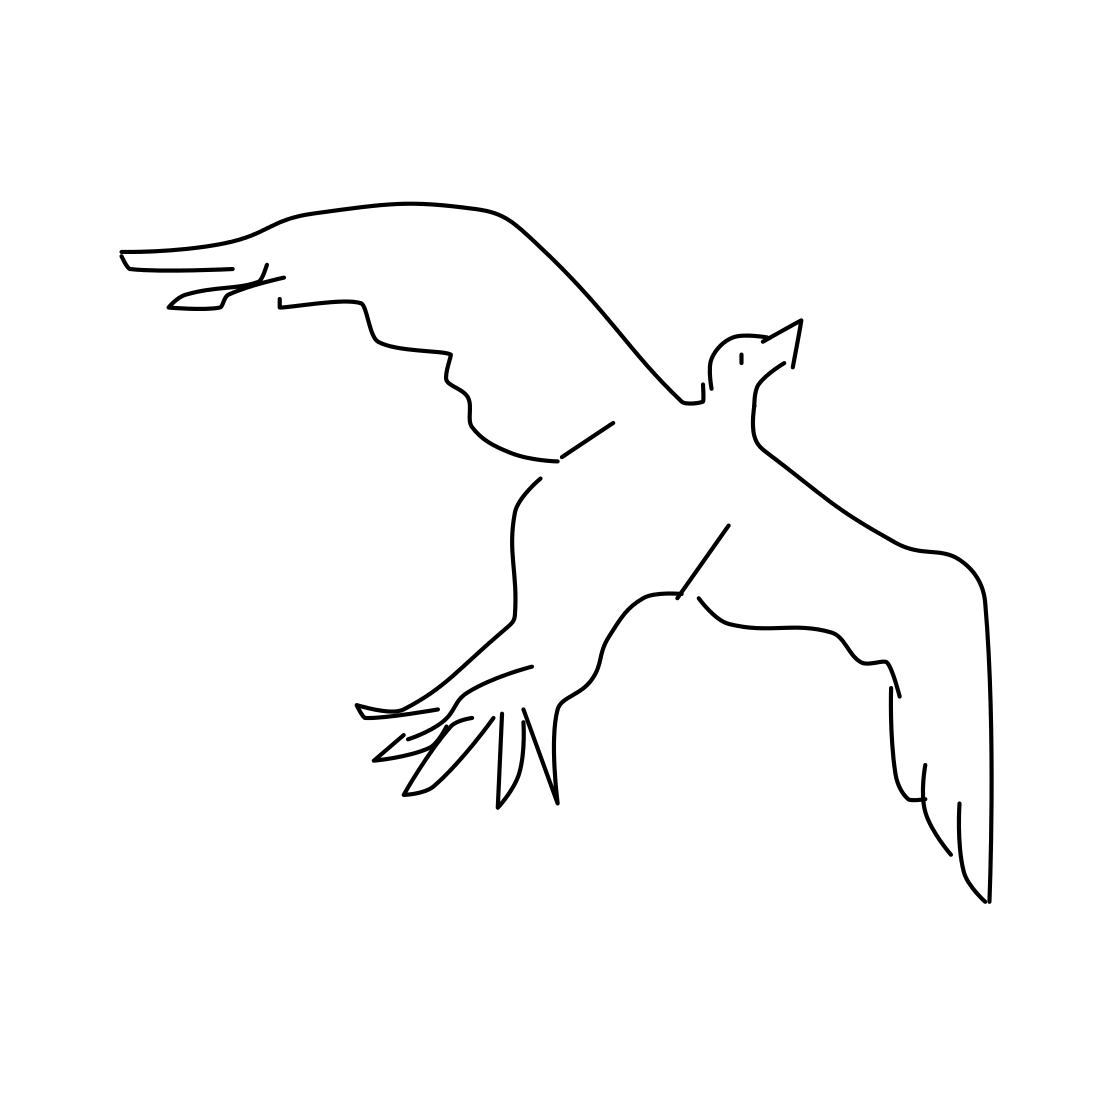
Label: flying bird